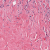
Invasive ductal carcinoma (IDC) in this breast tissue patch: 1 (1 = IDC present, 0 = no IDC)